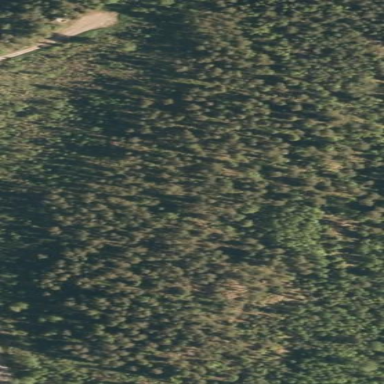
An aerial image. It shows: Scrub vegetation in area designated for logging.